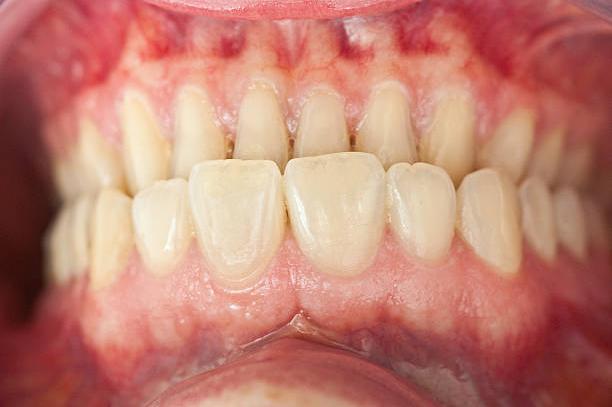
Condition: Gingivitis